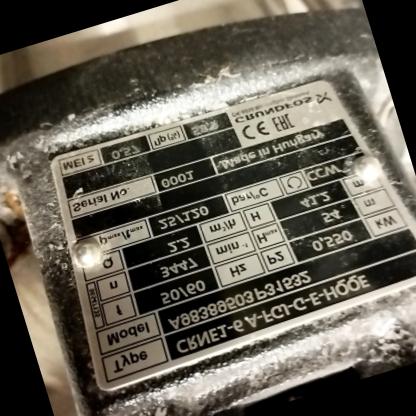
Klasa: tabliczka-znamionowa